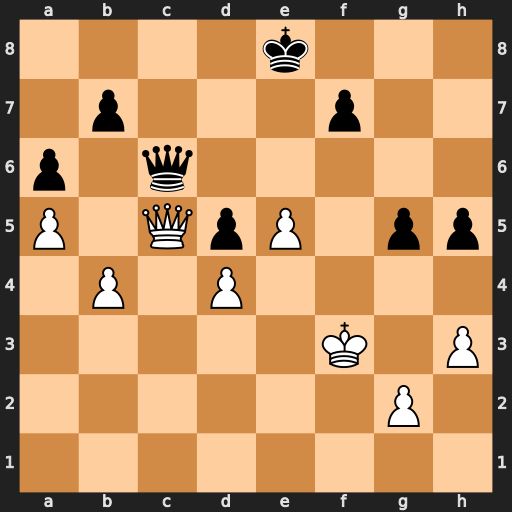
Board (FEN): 4k3/1p3p2/p1q5/P1QpP1pp/1P1P4/5K1P/6P1/8
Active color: w
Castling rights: -
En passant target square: -
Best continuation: Qxc6+ bxc6 h4